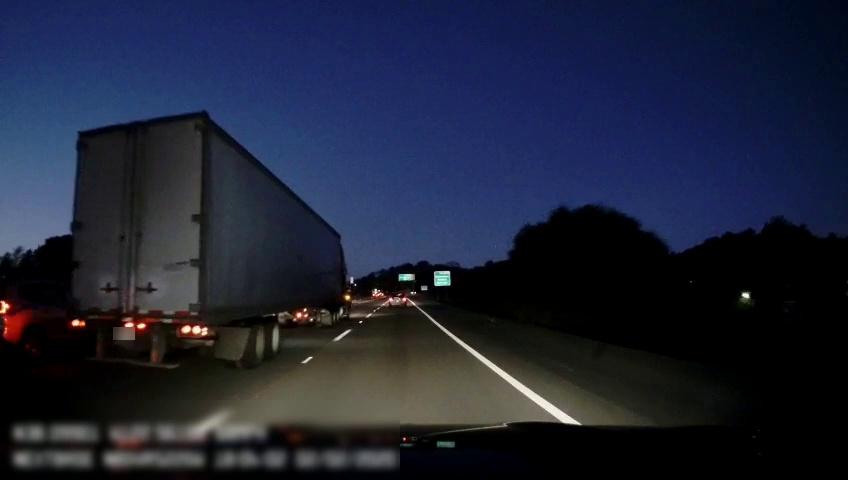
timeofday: Dusk/Dawn/Twilight
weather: Other
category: Drivable Space
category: Vehicles | SUV
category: Vehicles | SUV
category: Vehicles | Truck
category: Lanes | Alternate Lane
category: Lanes | Alternate Lane
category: Traffic | Signs
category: Traffic | Signs